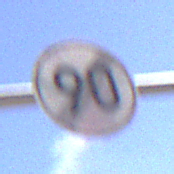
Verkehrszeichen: EndeGeschwindigkeit90
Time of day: Midday
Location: Outdoor (Nature)
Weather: Clear
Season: NotSpecified
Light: Natural